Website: home-depot
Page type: review-order
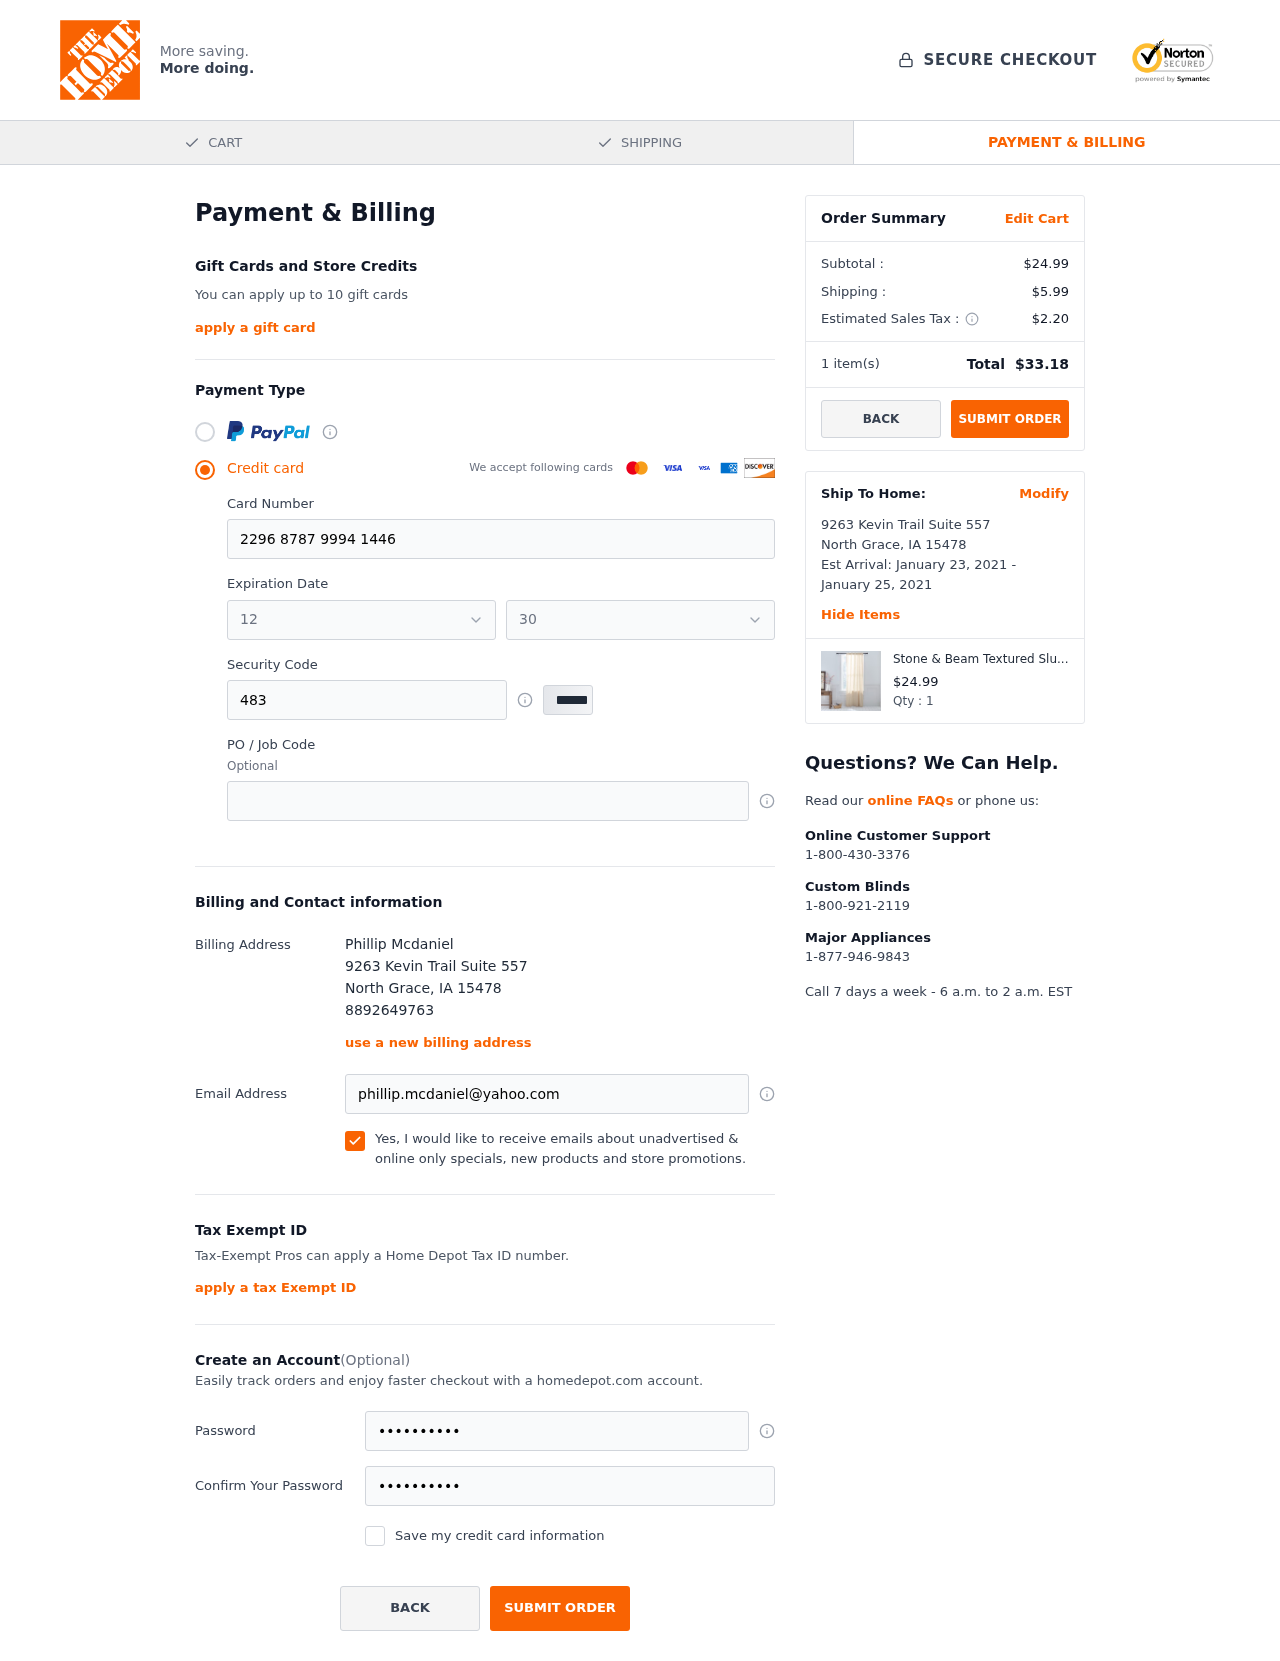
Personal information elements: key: PII_CARD_EXPIRY_MONTH
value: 12
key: PII_CARD_EXPIRY_YEAR
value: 30
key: PII_CITY
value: North Grace
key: PII_FULLNAME
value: Phillip Mcdaniel
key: PII_PHONE
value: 8892649763
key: PII_POSTCODE
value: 15478
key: PII_STATE_ABBR
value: IA
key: PII_STREET
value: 9263 Kevin Trail Suite 557
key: PII_CARD_NUMBER
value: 2296 8787 9994 1446
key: PII_CARD_CVV
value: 483
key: PII_EMAIL
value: phillip.mcdaniel@yahoo.com
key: PII_STREET2
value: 9263 Kevin Trail Suite 557
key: PII_POSTCODE2
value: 15478
Product elements: key: PRODUCT1_NAME
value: Stone & Beam Textured Slub Cotton Curtain Panel
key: PRODUCT1_PRICE
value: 24.99
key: PRODUCT1_QUANTITY
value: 1
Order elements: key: ORDER_SUBTOTAL
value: $24.99
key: ORDER_SHIPPING_COST
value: $5.99
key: ORDER_TAX
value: $2.20
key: ORDER_NUM_ITEMS
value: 1
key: ORDER_TOTAL
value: $33.18
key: ORDER_SHIPPING_DATE
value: January 23, 2021
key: ORDER_DELIVERY_DATE
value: January 25, 2021